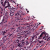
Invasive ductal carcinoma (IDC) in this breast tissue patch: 1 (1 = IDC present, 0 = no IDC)